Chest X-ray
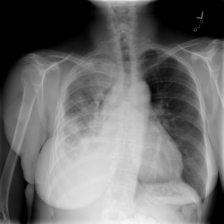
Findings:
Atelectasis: positive
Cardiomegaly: negative
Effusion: negative
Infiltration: positive
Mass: negative
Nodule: negative
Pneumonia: negative
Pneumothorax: negative
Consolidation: negative
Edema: negative
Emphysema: negative
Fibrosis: negative
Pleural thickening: negative
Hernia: negative